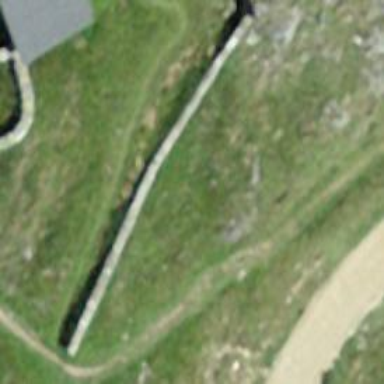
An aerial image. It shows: Wall barrier.